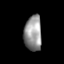
Tissue: lung
Cell type: Others
Senescence score: 0.1932
Nuclear area (px): 603
Mean DAPI intensity: 149.769